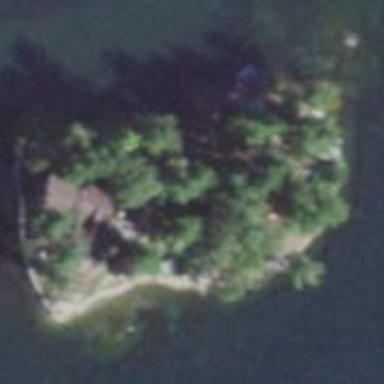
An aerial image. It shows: Islet.